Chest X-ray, PA view. Patient: 73 years old, sex M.
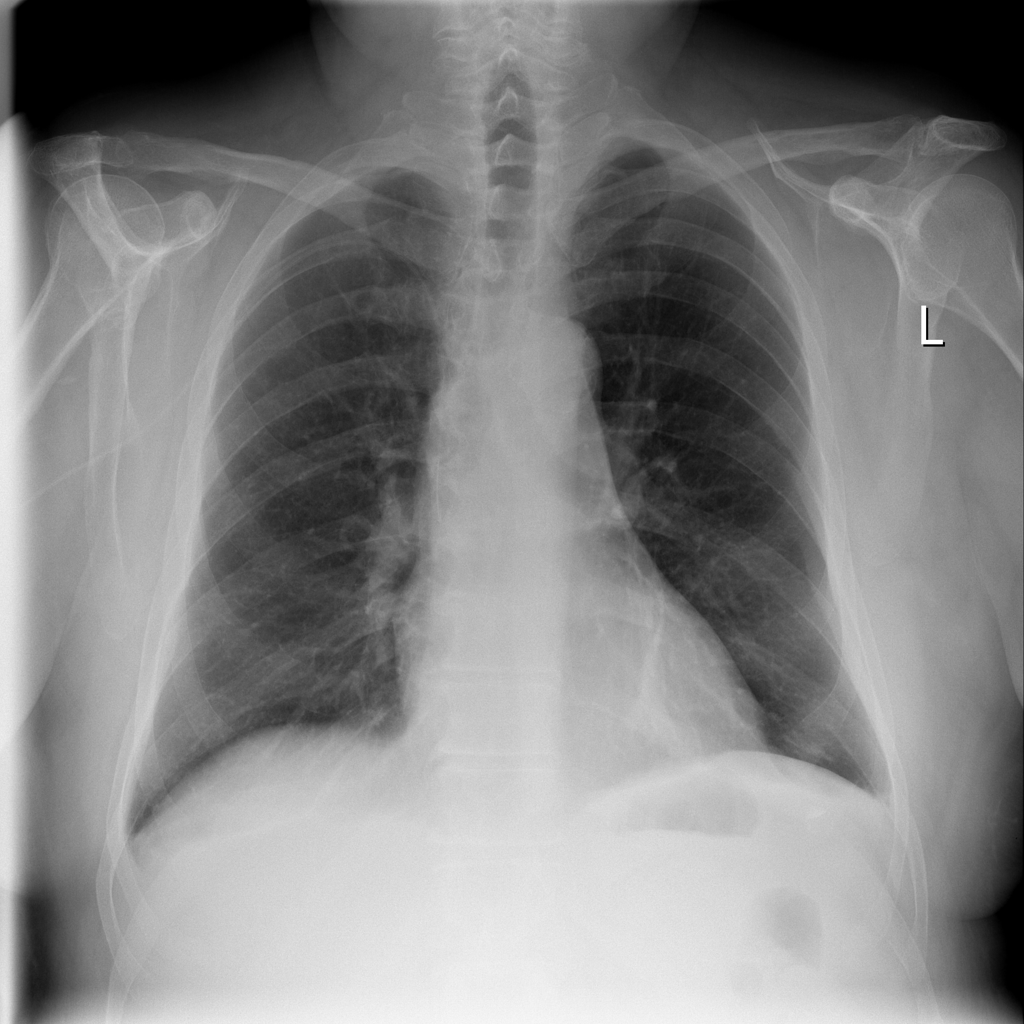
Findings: Effusion